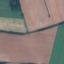
Land use / land cover: AnnualCrop